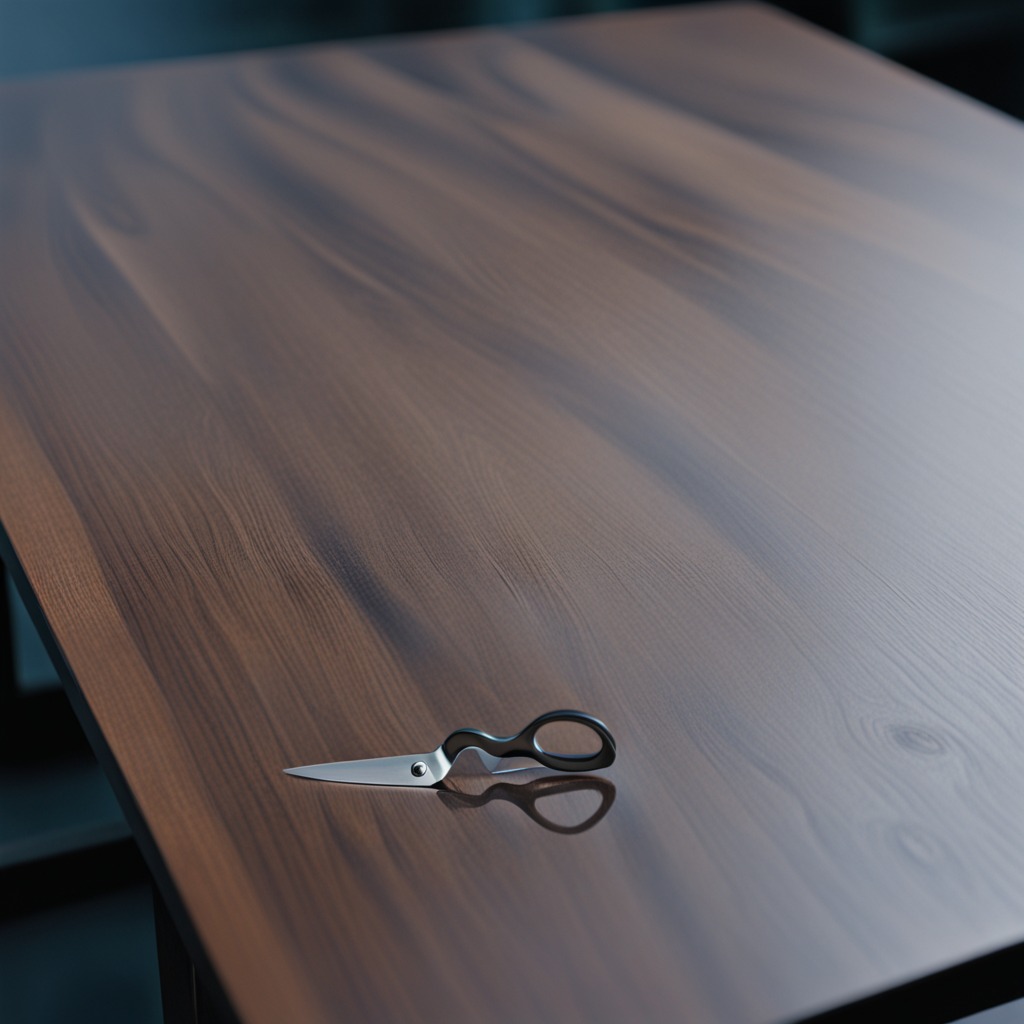
A scissor lies on a table in a small garage at twilight.